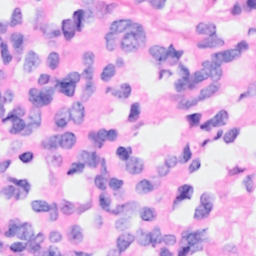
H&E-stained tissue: Breast